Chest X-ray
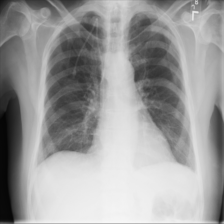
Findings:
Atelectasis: negative
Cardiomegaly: negative
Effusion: positive
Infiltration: negative
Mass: negative
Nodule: negative
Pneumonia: negative
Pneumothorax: negative
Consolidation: negative
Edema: negative
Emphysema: negative
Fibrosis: negative
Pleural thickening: negative
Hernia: negative